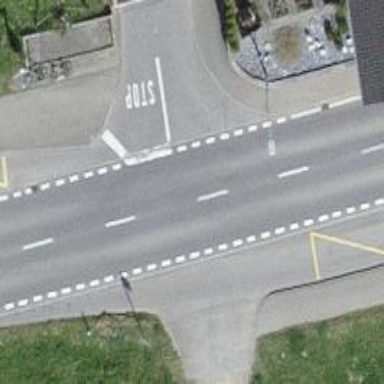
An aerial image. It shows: Tertiary road.